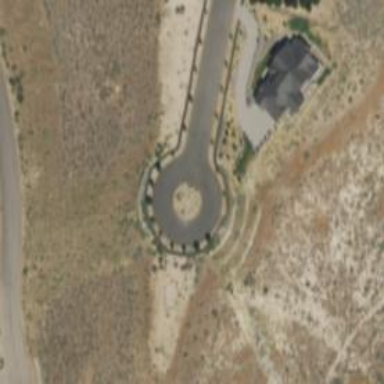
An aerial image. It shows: Turning loop on the road.